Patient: sex M, age 65
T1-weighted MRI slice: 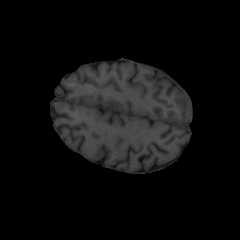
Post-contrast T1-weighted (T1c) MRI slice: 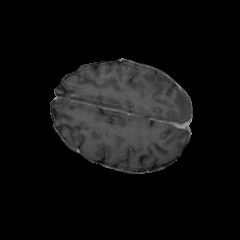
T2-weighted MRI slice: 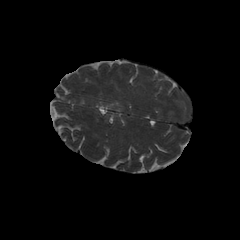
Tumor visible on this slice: no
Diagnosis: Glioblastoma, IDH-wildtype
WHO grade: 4